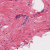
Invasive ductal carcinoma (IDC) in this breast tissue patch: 0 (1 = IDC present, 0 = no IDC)